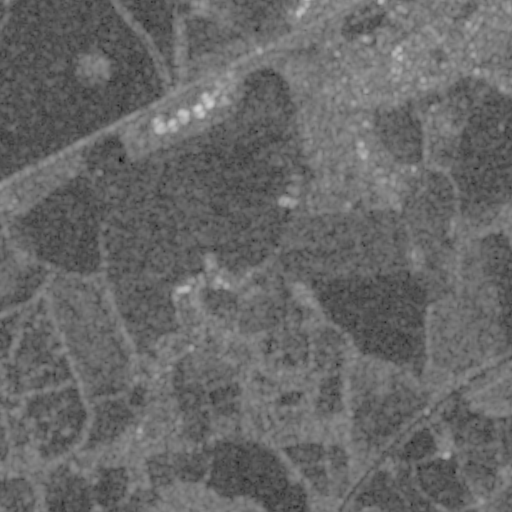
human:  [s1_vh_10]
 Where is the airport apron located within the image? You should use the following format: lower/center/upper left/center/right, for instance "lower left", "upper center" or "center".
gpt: The airport apron is located in the upper center of the image.
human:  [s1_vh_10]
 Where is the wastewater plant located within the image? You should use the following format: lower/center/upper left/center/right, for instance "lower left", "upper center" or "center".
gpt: The wastewater plant is located in the center of the image.
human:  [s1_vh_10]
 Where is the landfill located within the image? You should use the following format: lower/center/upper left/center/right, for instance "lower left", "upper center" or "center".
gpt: There is no landfill in the image.

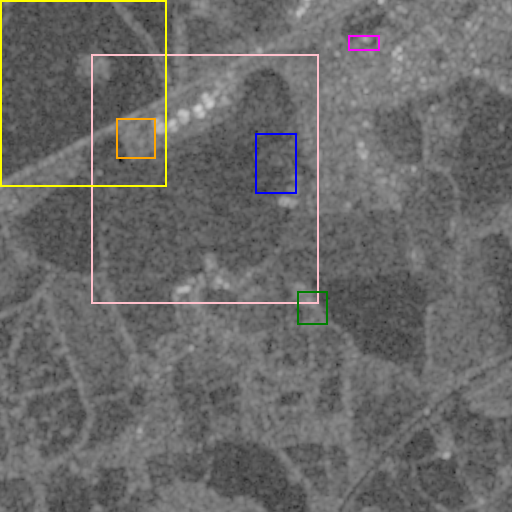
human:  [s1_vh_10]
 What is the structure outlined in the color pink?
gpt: The structure outlined in pink is an airport.
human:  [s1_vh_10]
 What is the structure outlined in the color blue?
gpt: The structure outlined in blue is an airport apron.
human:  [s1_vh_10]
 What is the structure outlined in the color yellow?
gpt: The structure outlined in yellow is a crop field.
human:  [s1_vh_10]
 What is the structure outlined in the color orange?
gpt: The structure outlined in orange is a park.
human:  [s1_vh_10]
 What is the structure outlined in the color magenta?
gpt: The structure outlined in magenta is a parking lot.
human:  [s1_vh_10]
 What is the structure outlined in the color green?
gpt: The structure outlined in green is a wastewater plant.
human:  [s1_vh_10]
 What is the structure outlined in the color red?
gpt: There is no red outline.